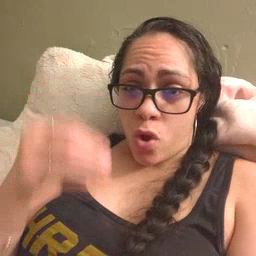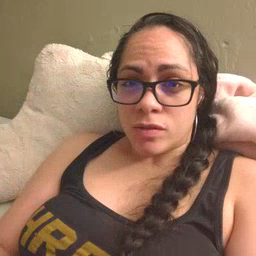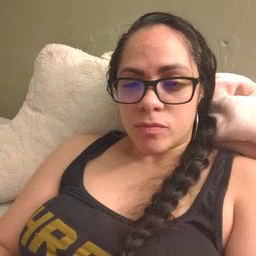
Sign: store